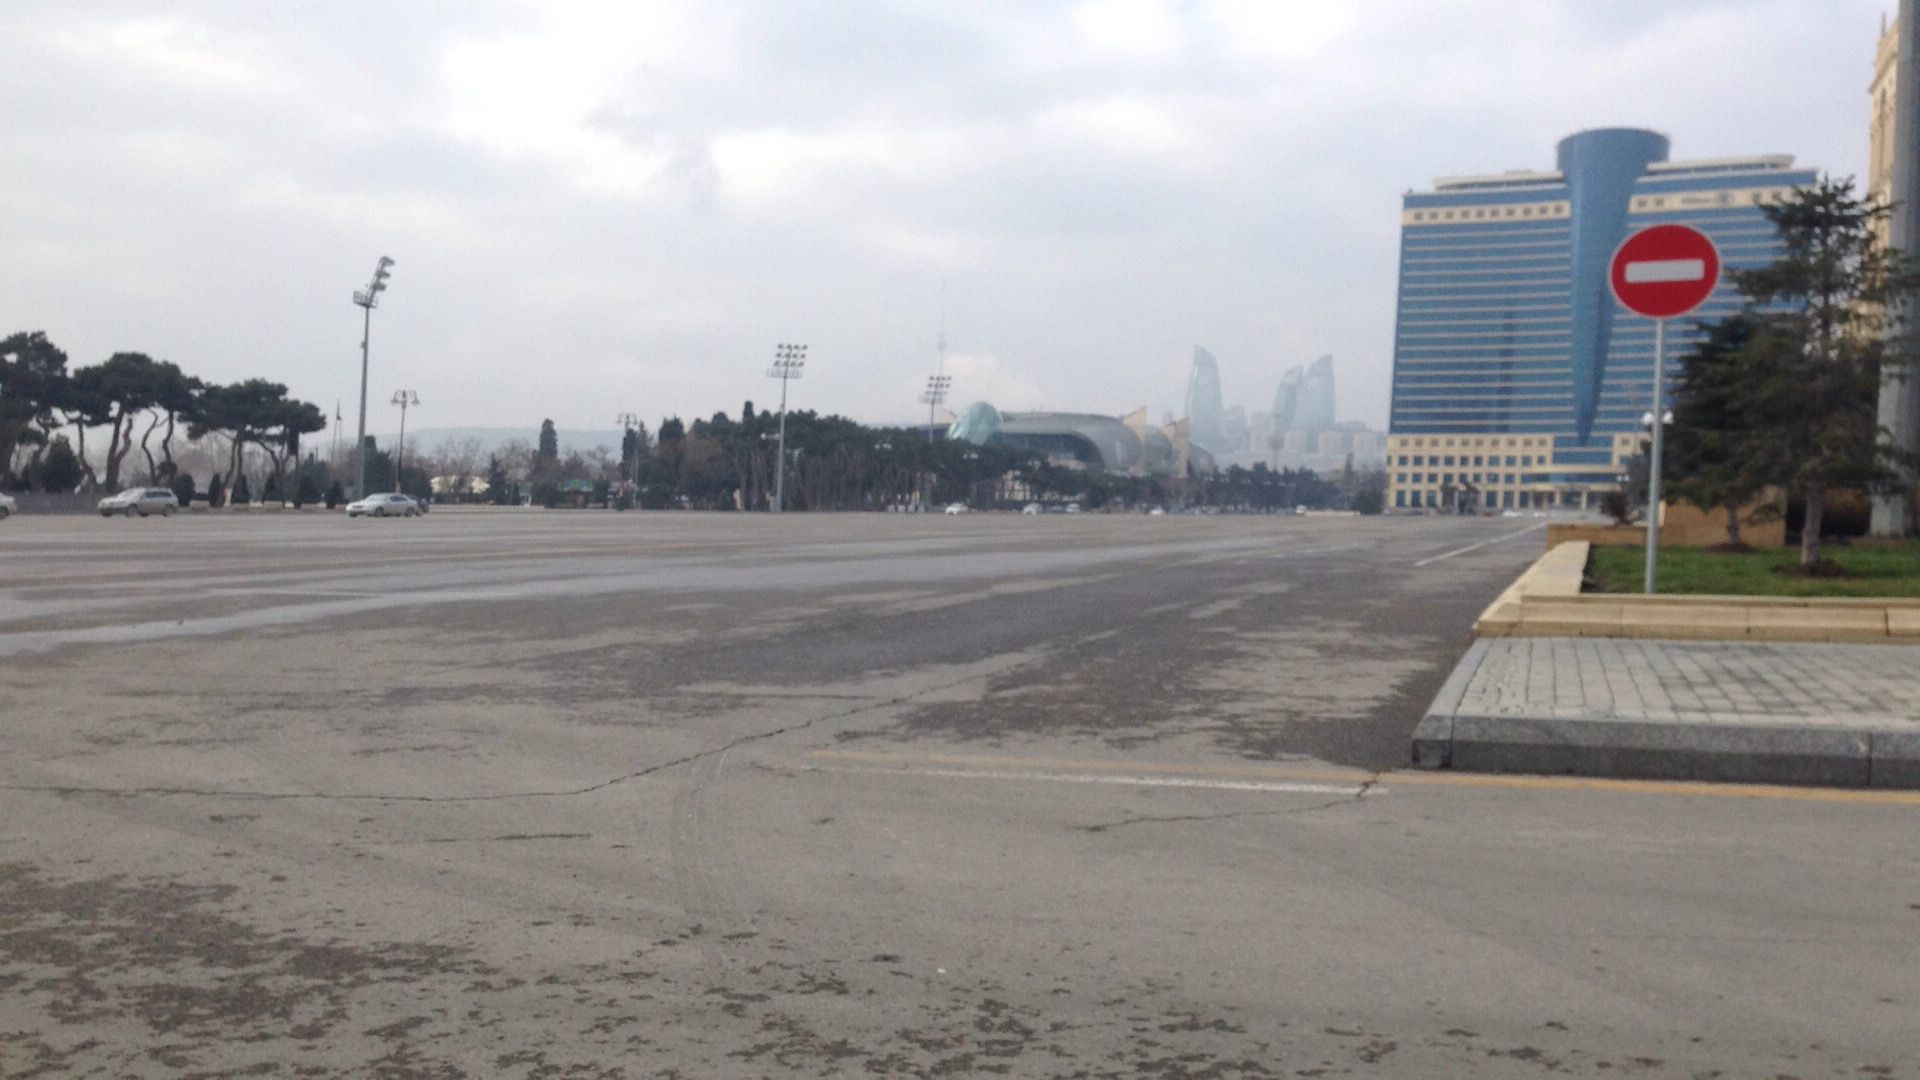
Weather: snowy
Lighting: day
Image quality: good
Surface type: walking surface
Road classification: secondary
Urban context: urban centre
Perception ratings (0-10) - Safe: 1.33, Lively: 7.48, Beautiful: 6.01, Boring: 3.2, Depressing: 5.03, Wealthy: 3.88